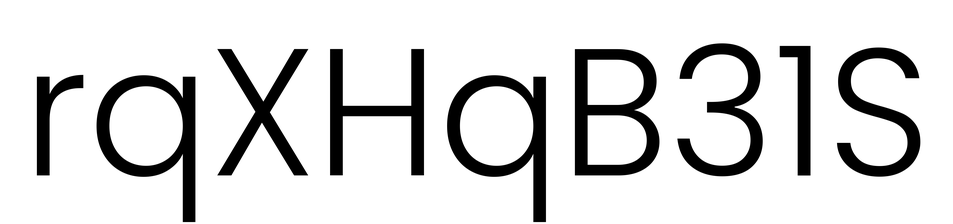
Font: Poppins-Light